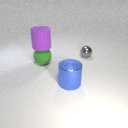
small gray metal sphere behind large blue metal cylinder